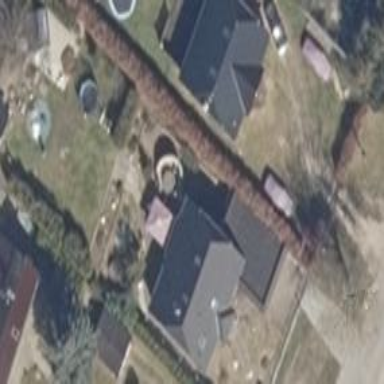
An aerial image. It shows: Detached building with half-hipped roof shape.